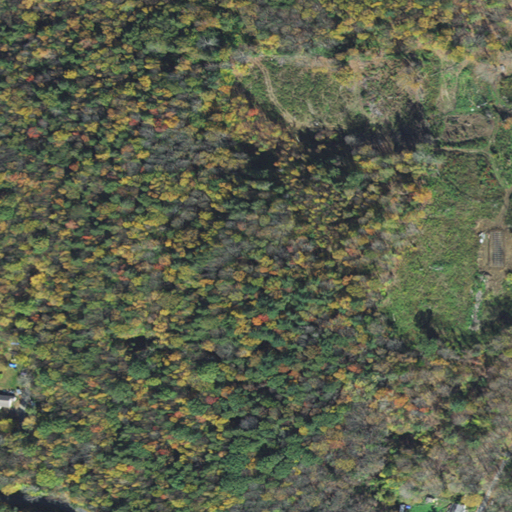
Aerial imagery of mountain in Massachusetts named Spencer Mountain containing mixed forest, deciduous forest, open development, shrub, grassland, low intensity development, and evergreen forest